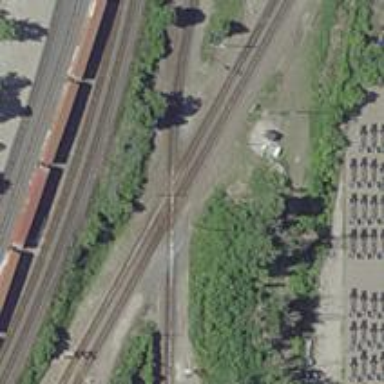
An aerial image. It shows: Railway crossing.